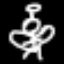
Label: angel